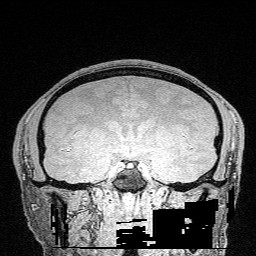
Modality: FLASH
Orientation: sagittal
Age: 31
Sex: male